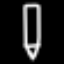
Label: pencil